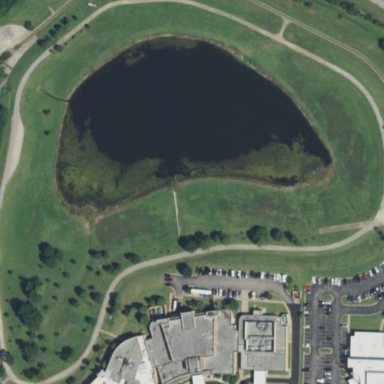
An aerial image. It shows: Detention basin filled with water.